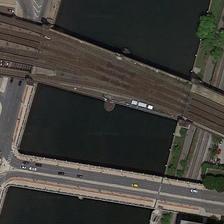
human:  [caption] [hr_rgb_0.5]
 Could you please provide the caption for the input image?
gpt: two bridges are on a black river and one of them for railways .

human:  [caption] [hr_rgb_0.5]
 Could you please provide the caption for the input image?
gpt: several buildings and some green trees are in two sides of a river with two bridges .

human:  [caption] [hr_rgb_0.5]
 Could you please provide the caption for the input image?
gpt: the railway bridge is wider than the highway bridge .

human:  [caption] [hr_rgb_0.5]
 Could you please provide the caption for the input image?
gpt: two parallel bridges and one of them is grey and old .

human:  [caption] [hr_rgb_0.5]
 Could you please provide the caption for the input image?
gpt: two bridges that one for cars and one for railways are on a river .